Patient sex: F
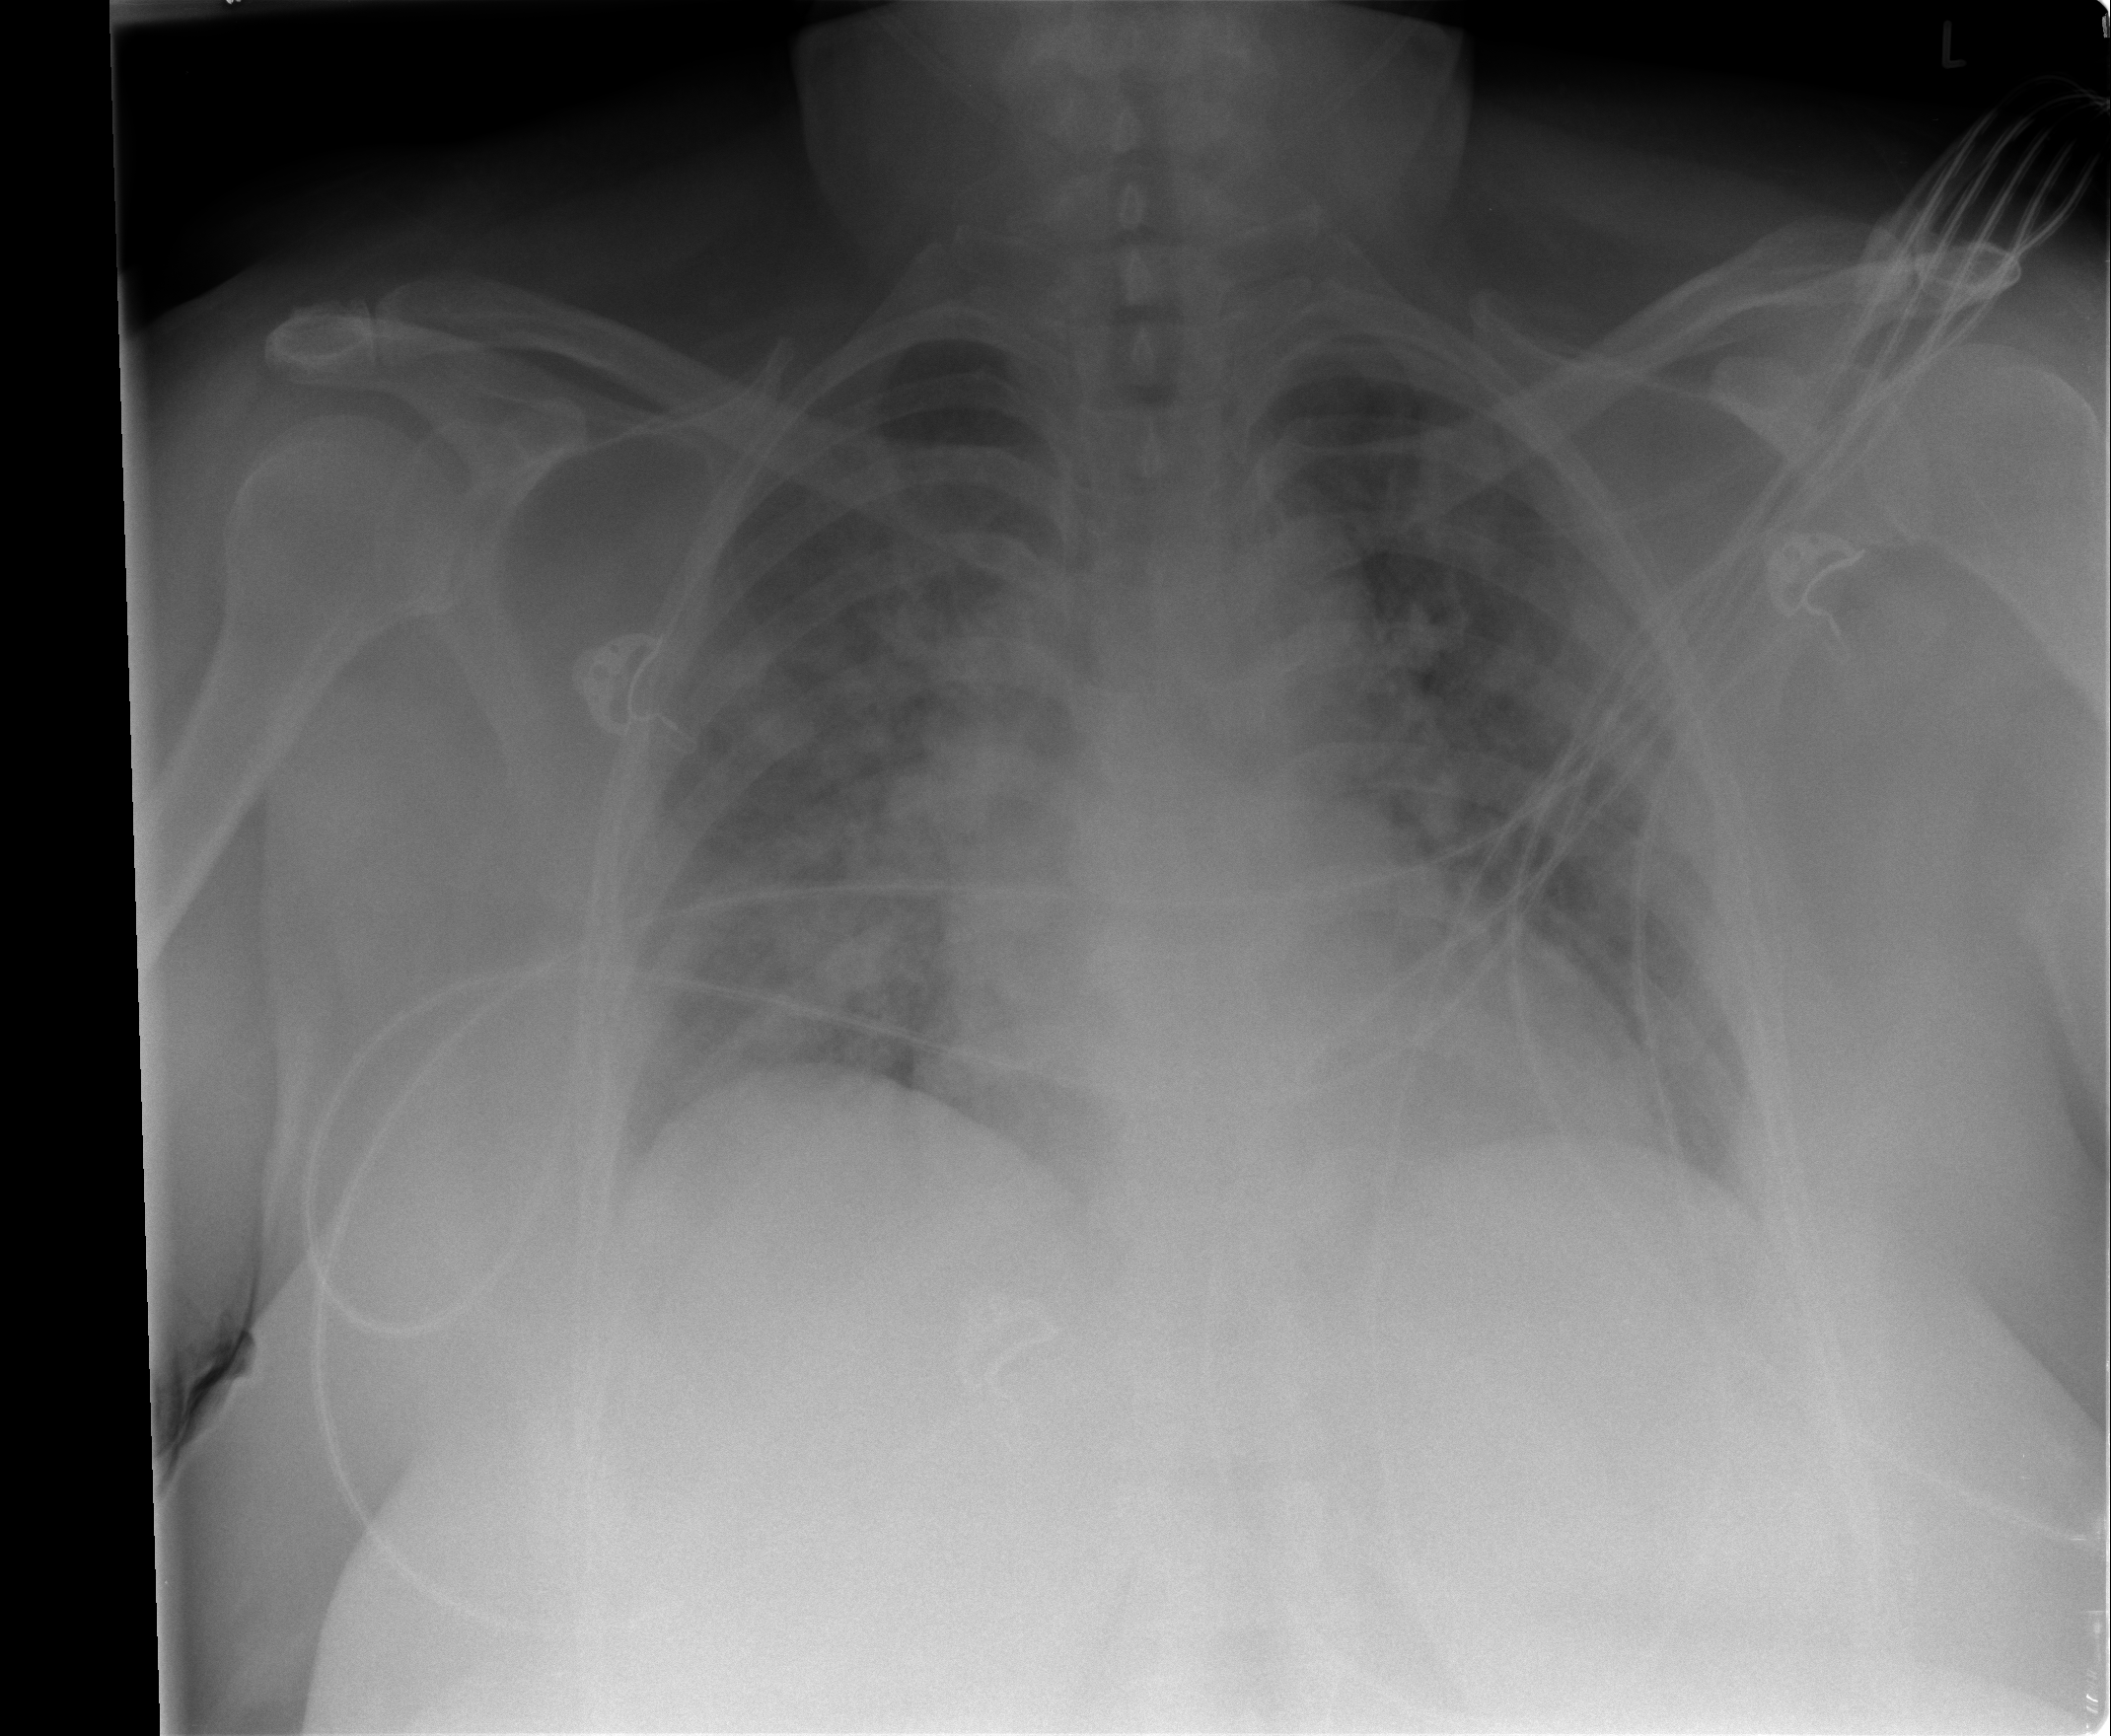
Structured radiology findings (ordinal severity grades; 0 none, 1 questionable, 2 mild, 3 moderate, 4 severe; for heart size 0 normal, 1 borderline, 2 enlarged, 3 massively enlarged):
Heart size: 0
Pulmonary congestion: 2
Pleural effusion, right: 1
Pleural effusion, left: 1
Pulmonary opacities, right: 2
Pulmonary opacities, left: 2
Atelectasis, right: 2
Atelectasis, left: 2